Question: I need an ability to edit values in a grid column of a treegrid. Simply adding a editor to the column's config didn't helped. I'm using ExtJs4 treepanel component.

Any ideas?
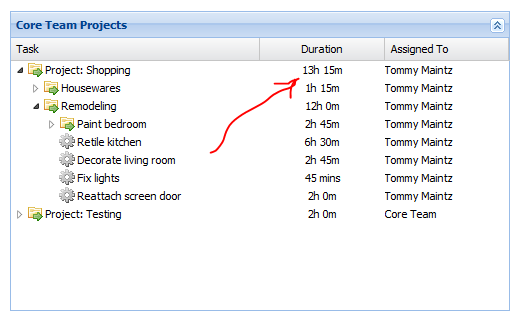
Answer: Yup, it exists.
I would recommend using the latest version, which at this time is 4.1 Release Candidate 1.
Use an Ext.Tree.Panel
add a Grid Editing plugin, like this:
'''
plugins:[
Ext.create('Ext.grid.plugin.CellEditing', {
clicksToEdit:2
})
]
'''
make at least one of the columns editable like this
'''
editor:{
xtype:'textfield'
}
'''
You are basically combining this:
<URL>
and this:
<URL>